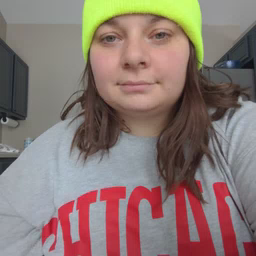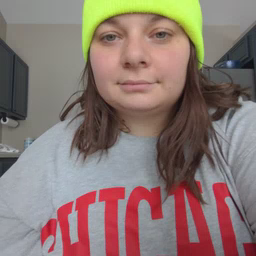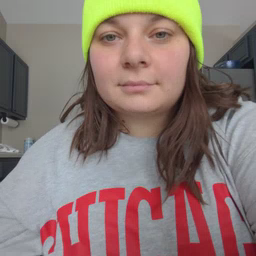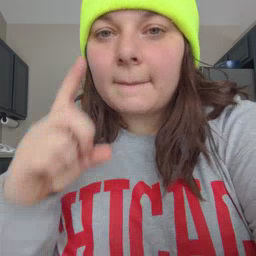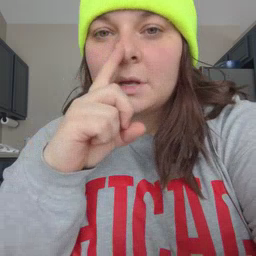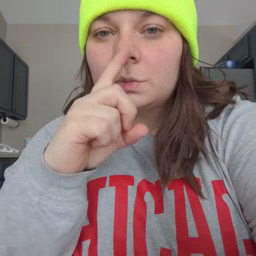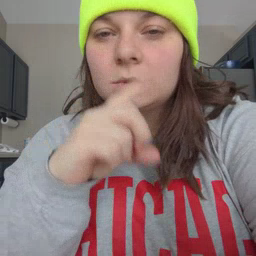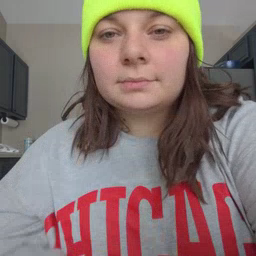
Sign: mouse